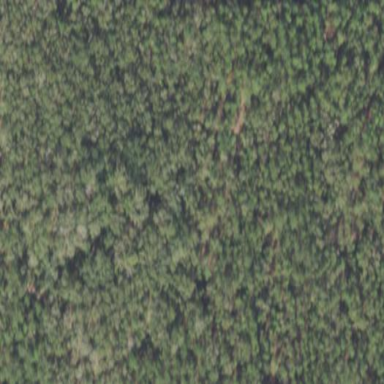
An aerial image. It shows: Mixed woodland with various types of leaves.